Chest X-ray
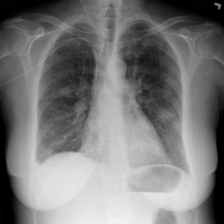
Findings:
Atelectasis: negative
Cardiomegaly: negative
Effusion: positive
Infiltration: positive
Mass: negative
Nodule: negative
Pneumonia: negative
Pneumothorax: positive
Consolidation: negative
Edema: negative
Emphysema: negative
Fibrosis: negative
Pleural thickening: negative
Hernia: negative